Field crop: maize
Growth stage: 2
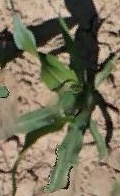
Species: maize